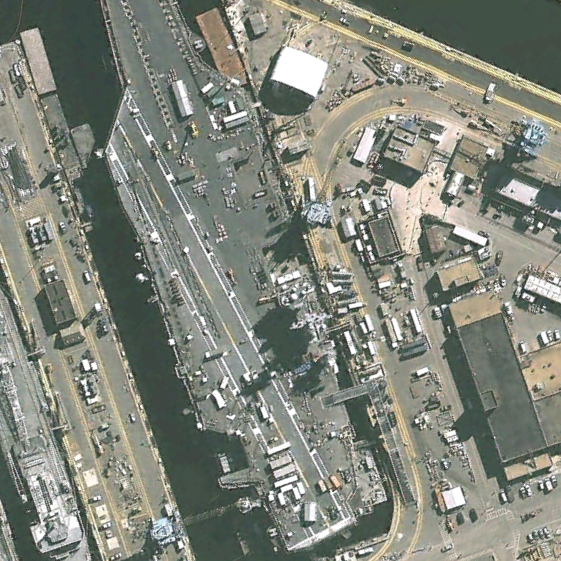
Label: Nimitz-class_aircraft_carrier